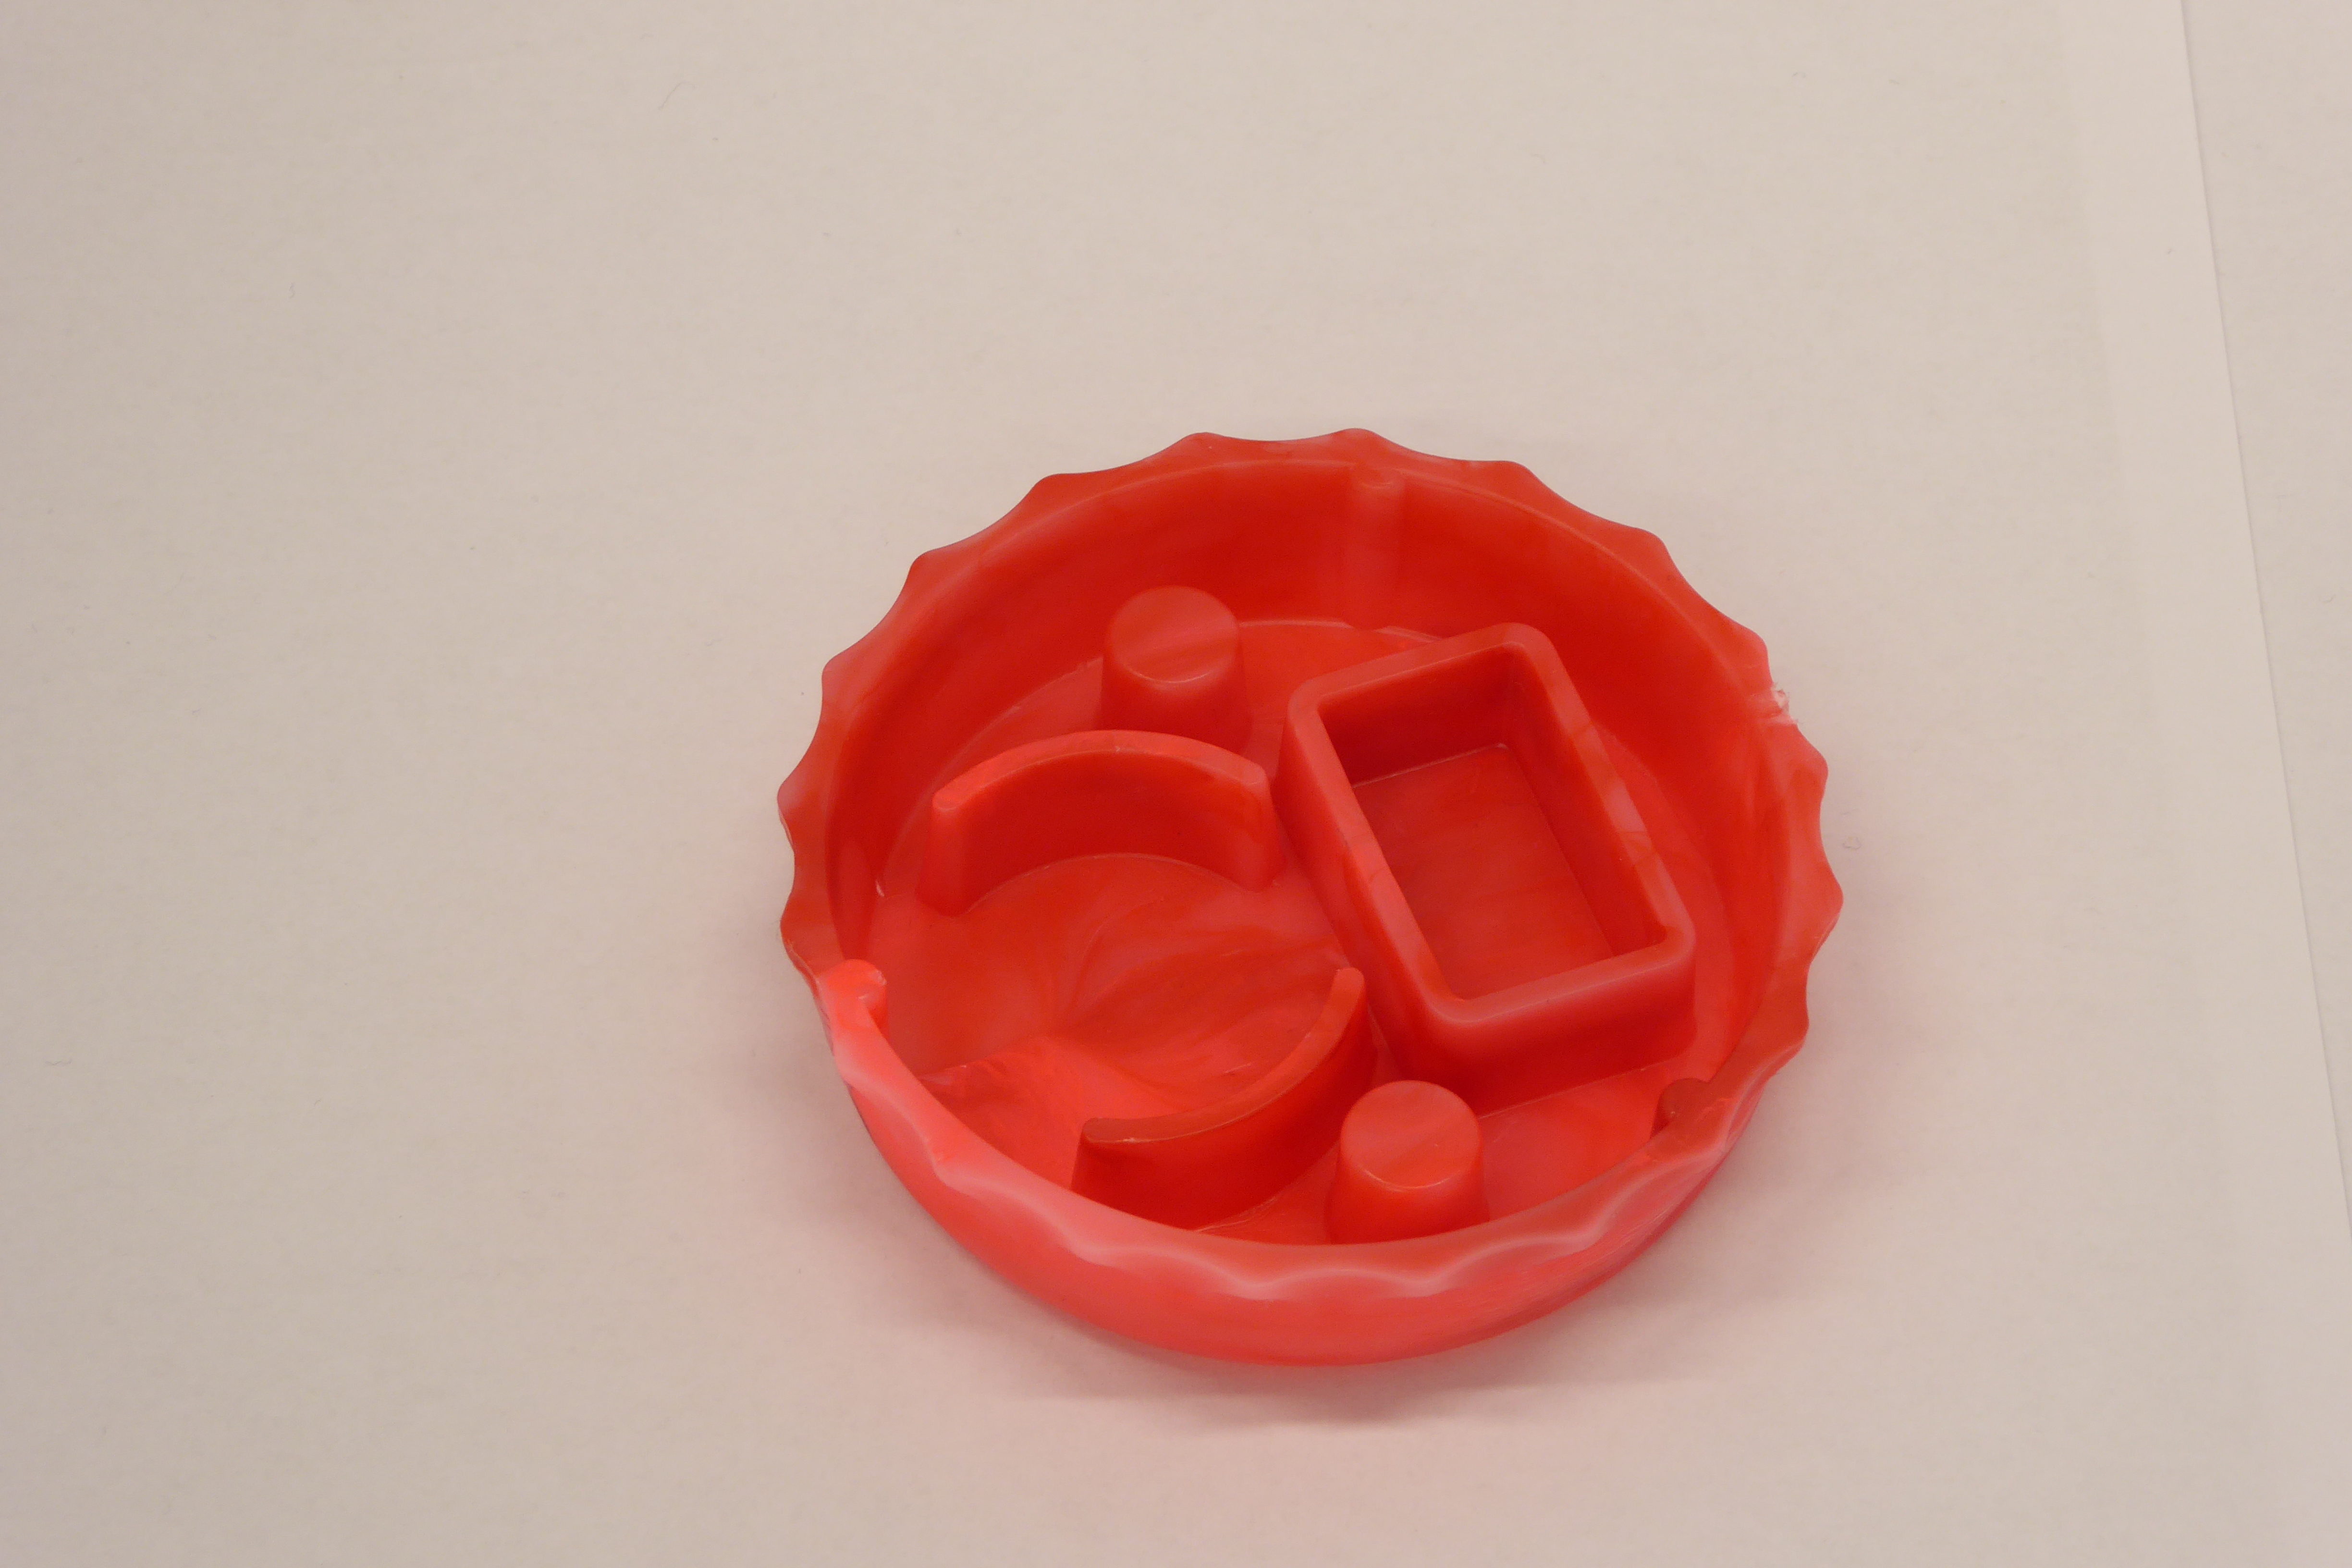
Label: Bottle Opener - Cover